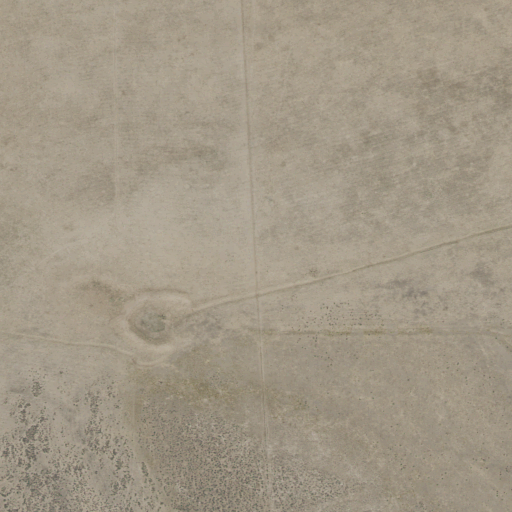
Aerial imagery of valley in Utah named Dog Valley containing grassland, shrub, and pasture